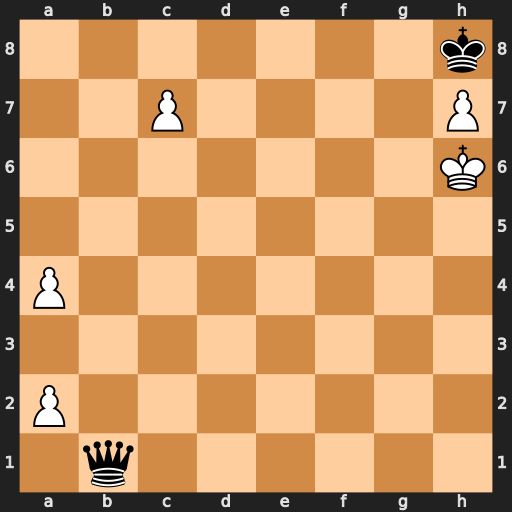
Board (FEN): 7k/2P4P/7K/8/P7/8/P7/1q6
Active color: w
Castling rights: -
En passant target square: -
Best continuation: c8=Q#